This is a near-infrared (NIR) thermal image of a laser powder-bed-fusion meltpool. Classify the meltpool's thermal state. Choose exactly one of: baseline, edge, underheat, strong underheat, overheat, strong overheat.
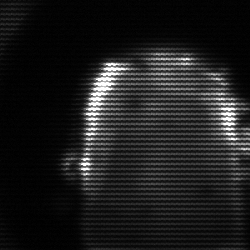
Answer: baseline